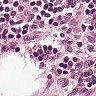
Metastatic tissue present: no